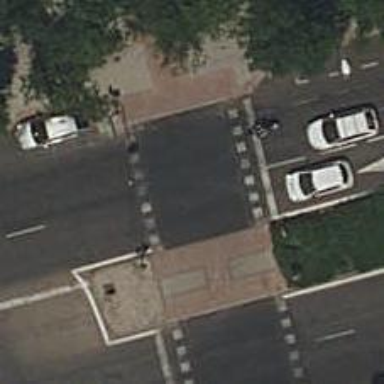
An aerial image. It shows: Road crossing with traffic signals.